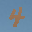
Label: 4